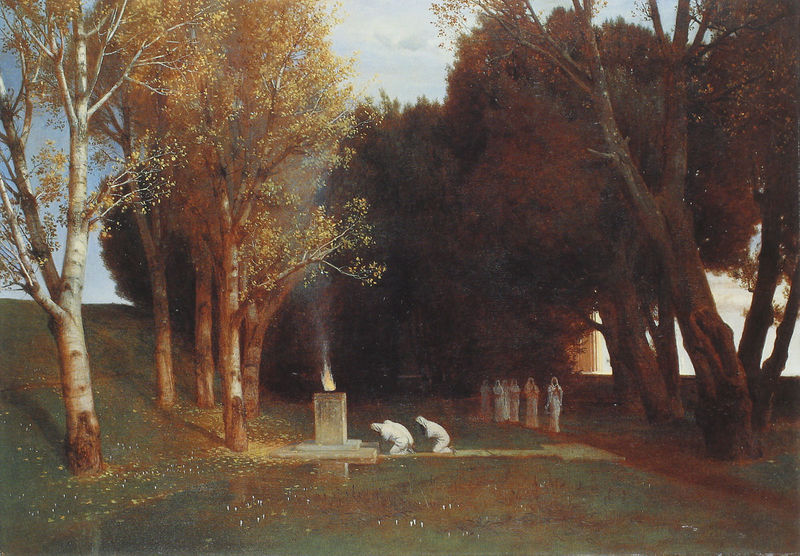
Titel: Der Heilige Hain
Künstler: Arnold Böcklin
Institution: Basel, Kunstmuseum
Schlagwörter: baum, feuer, gemälde, himmel, laub, mann, umhang, wasser, wolken, bäume, frauen, menschen, see, teich, äste, blumen, frau, hell, licht, männer, säule, gras, park, rasen, weg, wiese, malerei, symbolismus, sockel, öl, birke, birken, natur, stamm, gehen, rauch, sonne, kutte, personen, wald, garten, sommer, allee, herbst, figuren, treppe, frühling, flamme, draußen, knien, reihe, beten, gebet, altar, mönch, hain, mönche, prozession, umzug, tempel, opfer, eichen, anbetung, buche, weise, vogeler, kapuze, blättr, priesterin, vesta, heidnisch, sekte, sonner, 1920, bieke, hestia, biekenhain, kapuzue, brennern, teichblumen